Field crop: maize
Growth stage: 2
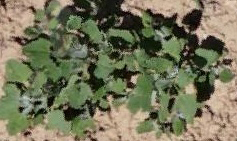
Species: chenopodium